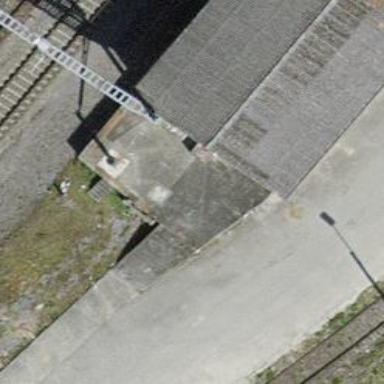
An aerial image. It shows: Railway buffer stop.